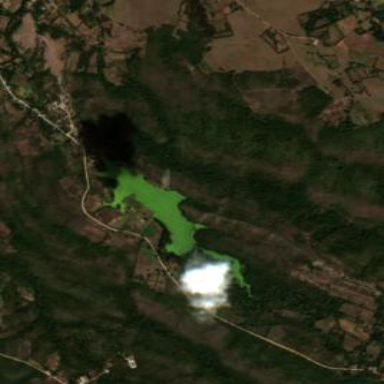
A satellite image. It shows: Reservoir of water.